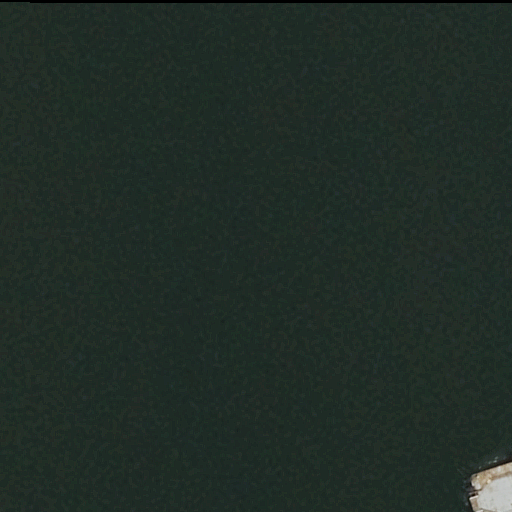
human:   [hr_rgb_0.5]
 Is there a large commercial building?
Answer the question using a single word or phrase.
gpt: no

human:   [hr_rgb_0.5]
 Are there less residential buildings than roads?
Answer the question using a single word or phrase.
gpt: no

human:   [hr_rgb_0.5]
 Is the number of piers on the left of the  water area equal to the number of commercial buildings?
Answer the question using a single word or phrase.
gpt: yes

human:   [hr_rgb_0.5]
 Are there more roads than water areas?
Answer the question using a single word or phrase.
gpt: no

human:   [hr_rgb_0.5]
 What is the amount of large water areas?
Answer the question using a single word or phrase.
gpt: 1

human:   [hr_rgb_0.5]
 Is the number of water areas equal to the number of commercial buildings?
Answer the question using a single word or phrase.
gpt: no

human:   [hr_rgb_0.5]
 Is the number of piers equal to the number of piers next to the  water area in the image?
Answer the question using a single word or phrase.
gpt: yes

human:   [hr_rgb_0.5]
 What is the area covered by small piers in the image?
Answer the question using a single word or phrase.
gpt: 15m2

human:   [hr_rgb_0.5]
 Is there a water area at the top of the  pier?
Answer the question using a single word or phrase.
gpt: yes

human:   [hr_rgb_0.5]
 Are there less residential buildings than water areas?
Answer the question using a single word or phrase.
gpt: yes

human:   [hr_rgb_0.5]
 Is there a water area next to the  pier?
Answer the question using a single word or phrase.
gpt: yes

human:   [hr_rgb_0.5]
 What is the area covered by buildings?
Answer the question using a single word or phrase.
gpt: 0m2

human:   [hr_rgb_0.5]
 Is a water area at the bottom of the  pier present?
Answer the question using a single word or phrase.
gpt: no

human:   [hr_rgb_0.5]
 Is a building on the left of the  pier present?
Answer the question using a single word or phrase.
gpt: no

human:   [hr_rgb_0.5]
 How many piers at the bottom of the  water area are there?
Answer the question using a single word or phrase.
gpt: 1

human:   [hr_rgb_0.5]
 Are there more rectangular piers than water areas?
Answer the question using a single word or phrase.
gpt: no

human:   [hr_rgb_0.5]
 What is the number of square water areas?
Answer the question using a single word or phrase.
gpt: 0

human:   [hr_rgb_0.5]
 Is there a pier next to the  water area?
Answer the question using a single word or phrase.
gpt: yes

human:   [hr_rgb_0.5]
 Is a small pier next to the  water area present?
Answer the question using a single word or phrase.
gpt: yes

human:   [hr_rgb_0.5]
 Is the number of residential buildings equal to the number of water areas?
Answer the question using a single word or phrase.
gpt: no

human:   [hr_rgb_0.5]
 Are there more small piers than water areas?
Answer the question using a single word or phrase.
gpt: no

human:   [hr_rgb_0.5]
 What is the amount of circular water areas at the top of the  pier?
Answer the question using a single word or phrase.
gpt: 0

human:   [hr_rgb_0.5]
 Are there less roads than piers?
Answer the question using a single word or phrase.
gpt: yes

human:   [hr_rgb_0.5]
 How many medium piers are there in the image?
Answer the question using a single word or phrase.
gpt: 0

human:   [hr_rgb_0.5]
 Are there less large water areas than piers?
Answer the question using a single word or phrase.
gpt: no

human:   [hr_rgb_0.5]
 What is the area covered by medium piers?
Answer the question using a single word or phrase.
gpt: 0m2

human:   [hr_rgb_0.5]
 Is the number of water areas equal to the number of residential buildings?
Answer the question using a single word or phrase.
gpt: no

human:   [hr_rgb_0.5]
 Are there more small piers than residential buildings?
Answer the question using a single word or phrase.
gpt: yes

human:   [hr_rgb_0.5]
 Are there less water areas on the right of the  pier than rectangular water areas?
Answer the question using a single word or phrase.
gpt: yes

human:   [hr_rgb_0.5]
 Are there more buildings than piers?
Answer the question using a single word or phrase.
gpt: no

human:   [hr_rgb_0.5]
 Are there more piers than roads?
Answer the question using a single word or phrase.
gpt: yes

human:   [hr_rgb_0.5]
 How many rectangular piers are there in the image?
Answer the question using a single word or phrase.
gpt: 1

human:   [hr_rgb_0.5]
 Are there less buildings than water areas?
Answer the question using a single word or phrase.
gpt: yes

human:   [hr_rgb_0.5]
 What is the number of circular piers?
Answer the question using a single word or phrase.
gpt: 0

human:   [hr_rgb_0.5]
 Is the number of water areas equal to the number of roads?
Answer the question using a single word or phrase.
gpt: no

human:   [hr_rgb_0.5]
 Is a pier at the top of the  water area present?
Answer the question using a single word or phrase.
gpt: no